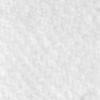
Label: no_change